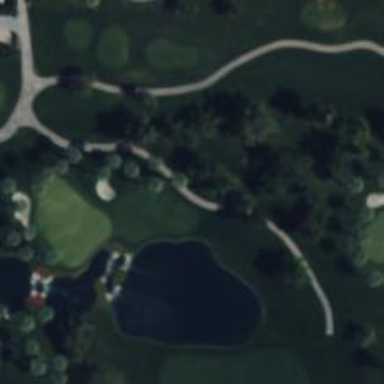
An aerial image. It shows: Service road designated as golf cart path.